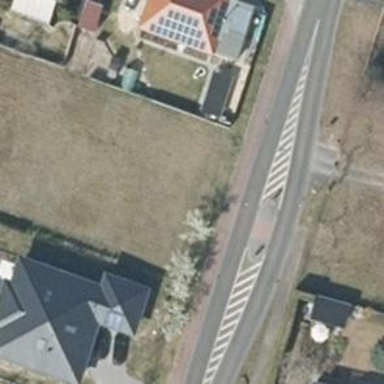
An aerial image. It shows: Chicane for traffic calming.